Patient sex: F
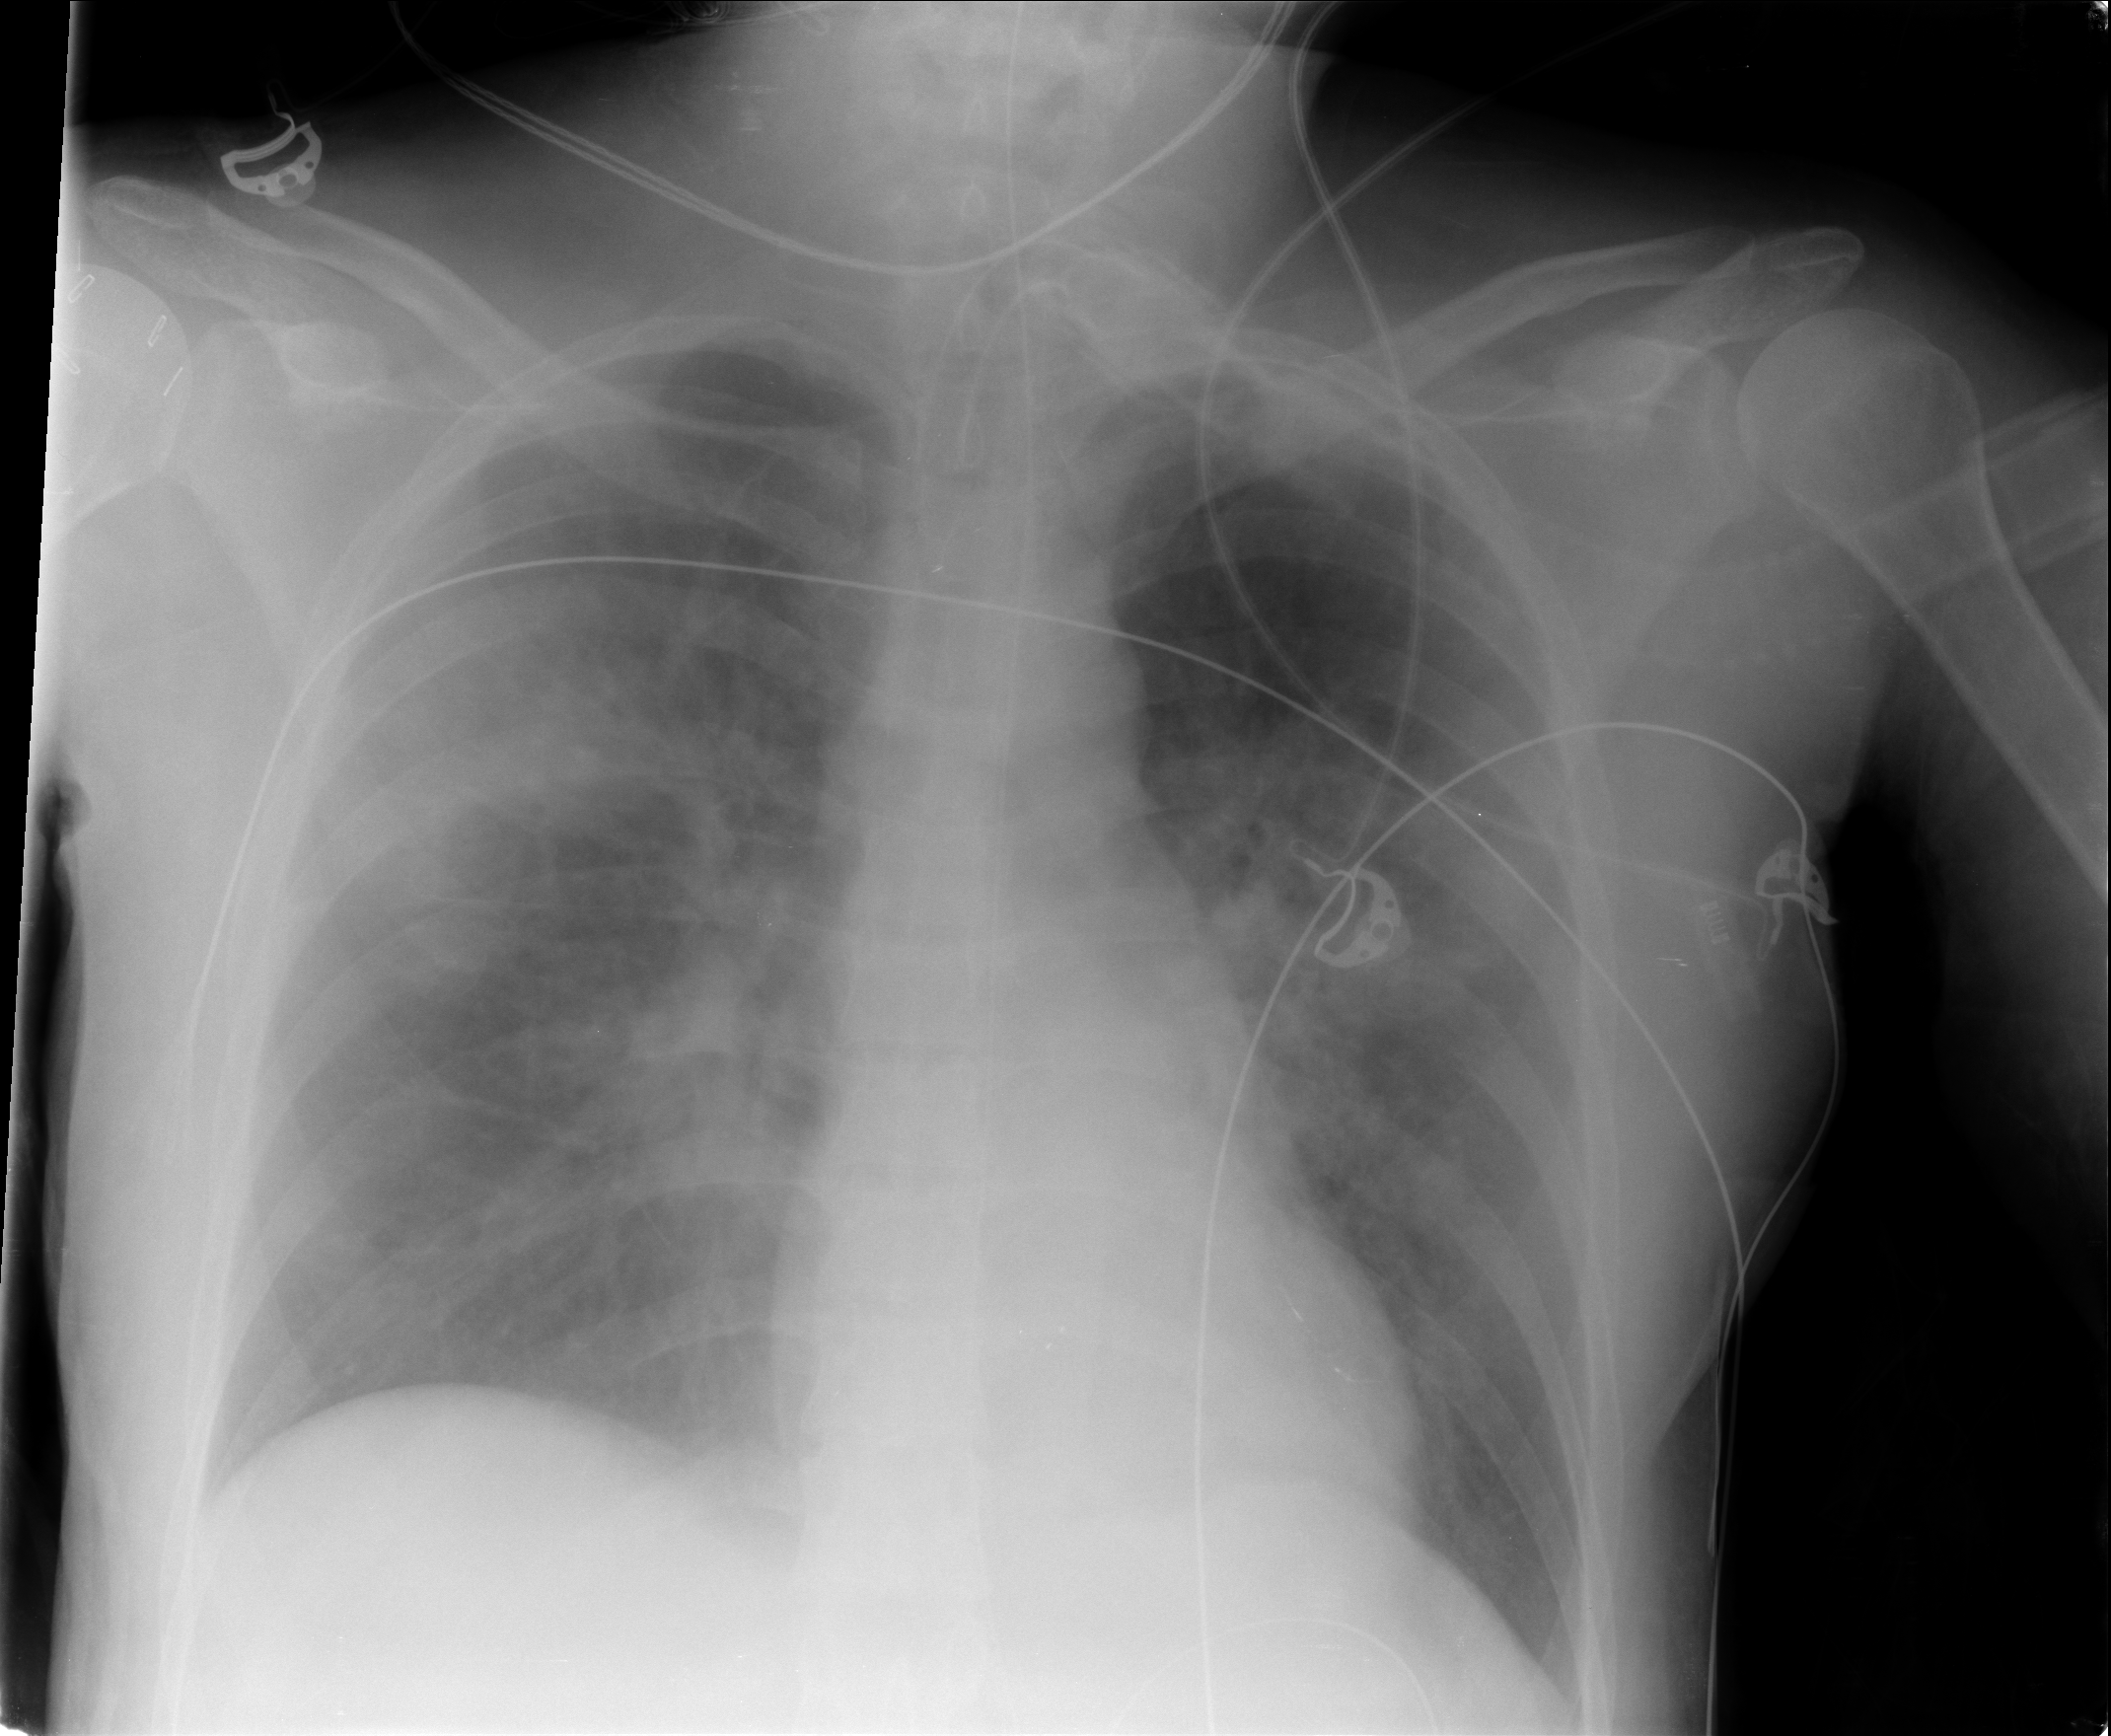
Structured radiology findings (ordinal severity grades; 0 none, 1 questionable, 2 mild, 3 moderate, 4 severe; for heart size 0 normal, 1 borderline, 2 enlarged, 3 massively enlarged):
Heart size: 0
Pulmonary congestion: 2
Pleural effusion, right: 0
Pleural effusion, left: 0
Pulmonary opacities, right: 3
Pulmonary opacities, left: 2
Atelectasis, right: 2
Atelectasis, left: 2